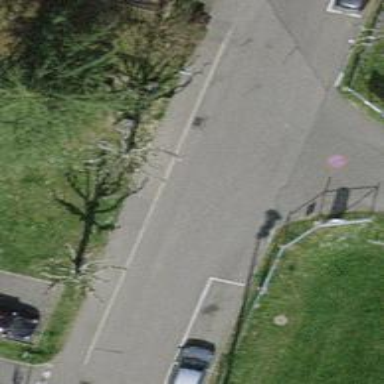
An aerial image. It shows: Residential road with asphalt surface. There is sidewalk on the left side.